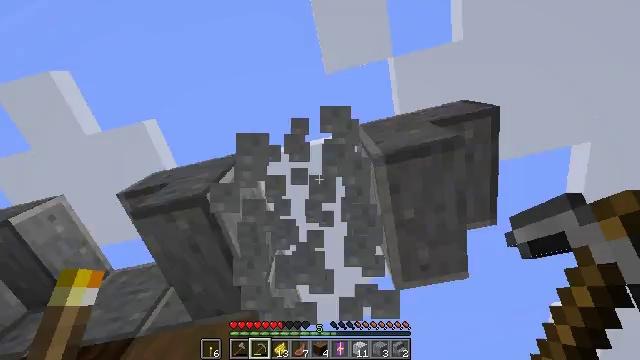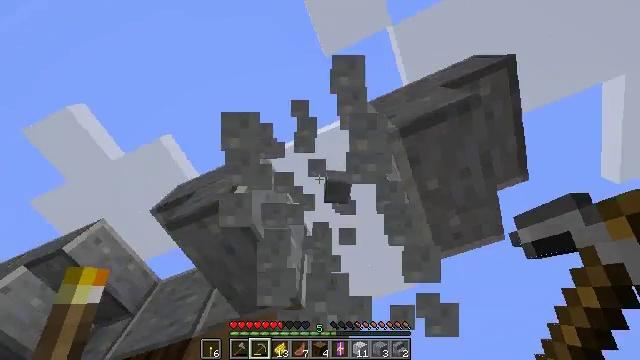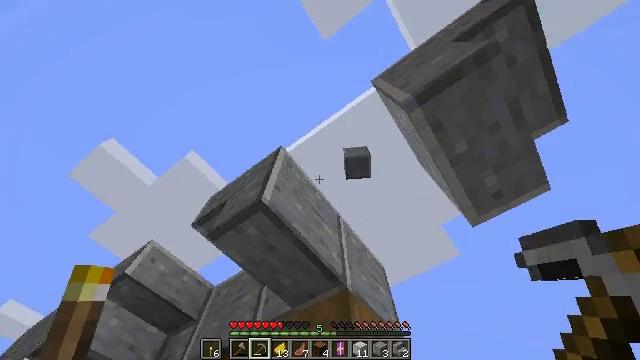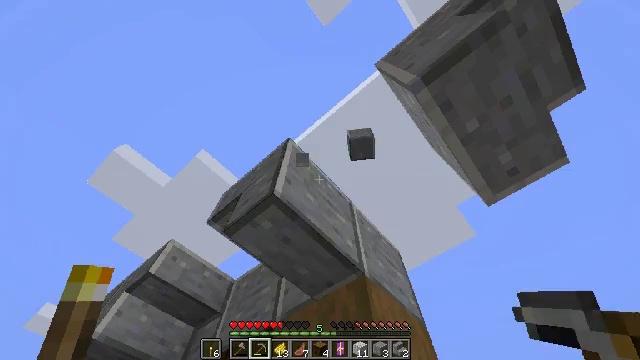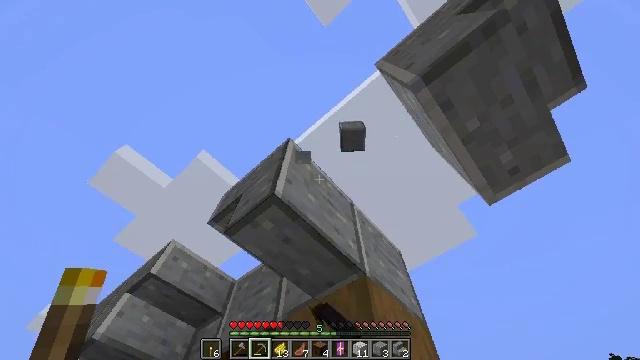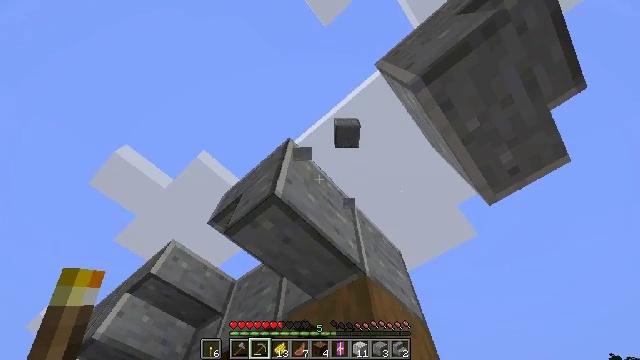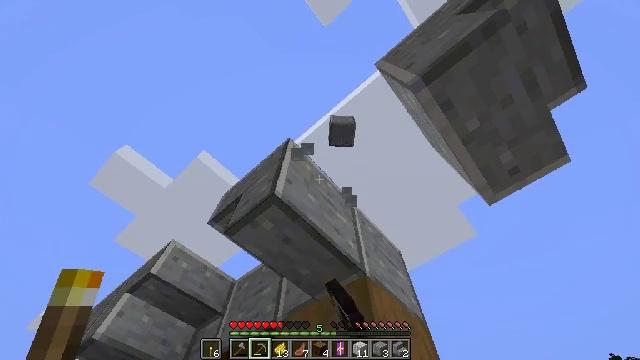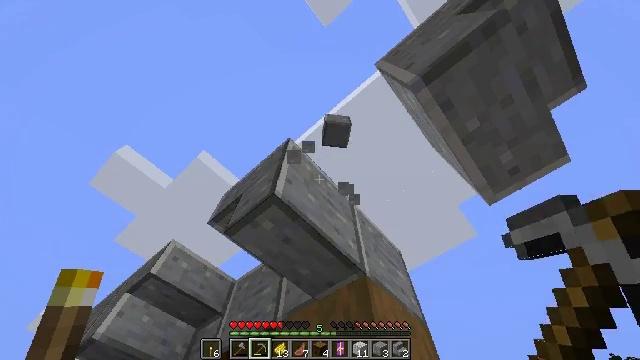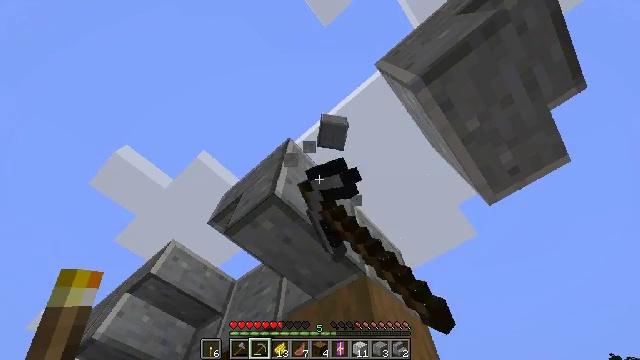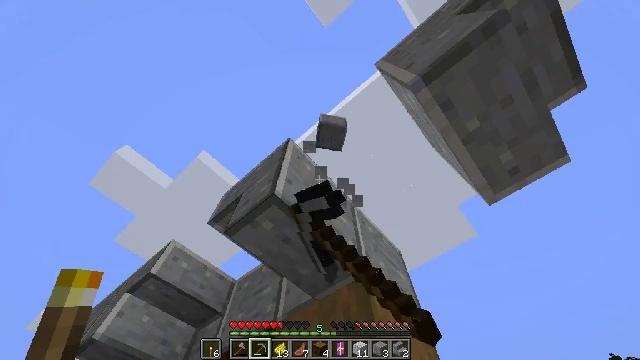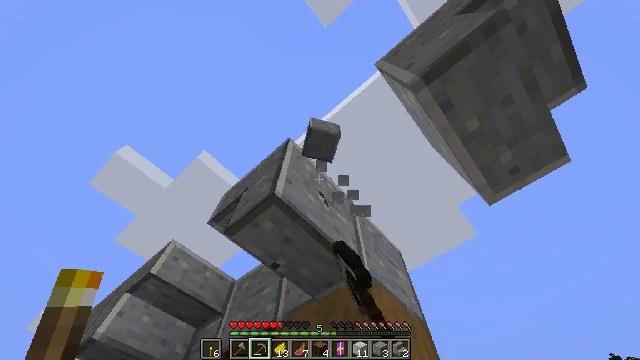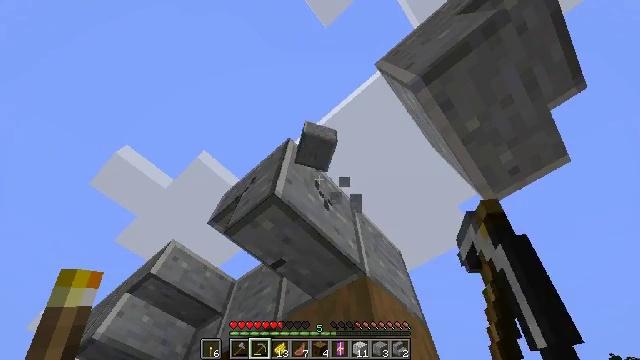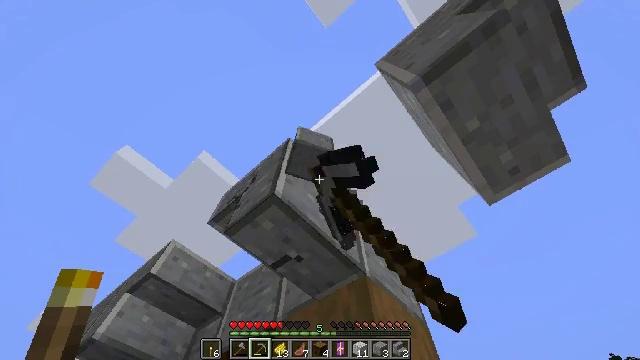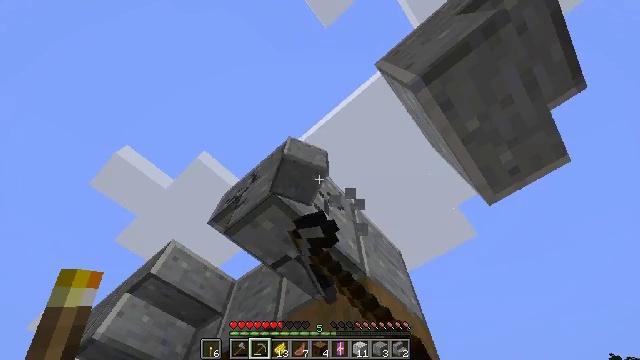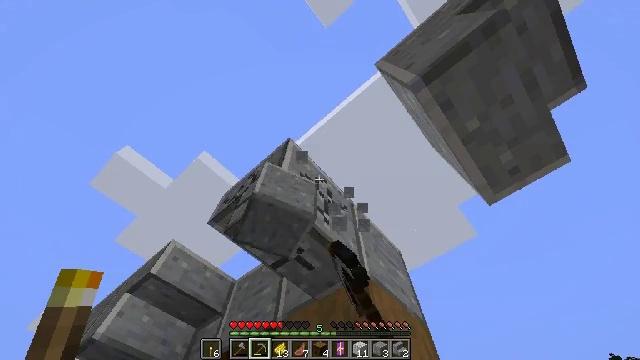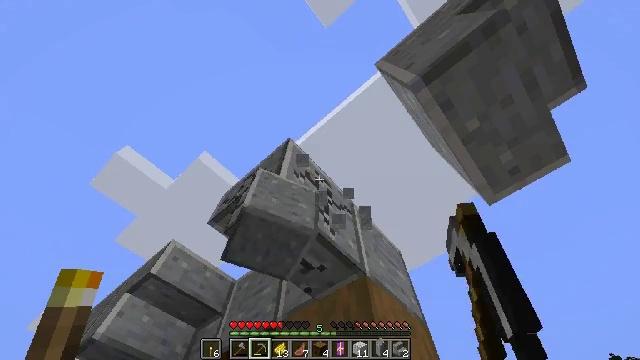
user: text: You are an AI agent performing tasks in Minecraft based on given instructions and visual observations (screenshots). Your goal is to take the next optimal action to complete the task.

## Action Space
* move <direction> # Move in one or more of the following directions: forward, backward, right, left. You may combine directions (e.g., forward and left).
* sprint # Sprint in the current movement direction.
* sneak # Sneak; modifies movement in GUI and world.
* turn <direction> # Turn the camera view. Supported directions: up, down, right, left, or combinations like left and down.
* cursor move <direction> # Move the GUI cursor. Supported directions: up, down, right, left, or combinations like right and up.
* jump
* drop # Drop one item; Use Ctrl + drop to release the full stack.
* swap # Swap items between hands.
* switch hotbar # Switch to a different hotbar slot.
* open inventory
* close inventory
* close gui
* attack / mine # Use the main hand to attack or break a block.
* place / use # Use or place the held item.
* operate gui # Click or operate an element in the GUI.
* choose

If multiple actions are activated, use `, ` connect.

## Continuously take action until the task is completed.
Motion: motion action
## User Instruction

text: Attack the polished andesite stairs to gather.
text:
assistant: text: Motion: turn left and down, attack / mine
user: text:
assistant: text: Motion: turn left and down, attack / mine
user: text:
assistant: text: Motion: turn left and down, attack / mine
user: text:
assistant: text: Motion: attack / mine
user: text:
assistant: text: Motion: attack / mine
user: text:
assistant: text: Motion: attack / mine
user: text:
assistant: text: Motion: attack / mine
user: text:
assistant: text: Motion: attack / mine
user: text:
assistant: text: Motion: attack / mine
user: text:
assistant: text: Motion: attack / mine
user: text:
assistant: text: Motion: attack / mine
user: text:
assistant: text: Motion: attack / mine
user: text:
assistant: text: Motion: attack / mine
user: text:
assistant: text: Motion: attack / mine
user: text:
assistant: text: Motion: attack / mine
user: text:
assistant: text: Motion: attack / mine
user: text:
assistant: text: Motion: attack / mine
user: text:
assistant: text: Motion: attack / mine
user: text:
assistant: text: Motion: attack / mine
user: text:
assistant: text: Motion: attack / mine
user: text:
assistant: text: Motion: turn right, attack / mine
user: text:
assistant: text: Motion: turn right, attack / mine
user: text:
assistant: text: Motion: turn right and up, attack / mine
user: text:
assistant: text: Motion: turn right and up, attack / mine
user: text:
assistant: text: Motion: attack / mine
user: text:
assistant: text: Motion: attack / mine
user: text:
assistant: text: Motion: attack / mine
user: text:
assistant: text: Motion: attack / mine
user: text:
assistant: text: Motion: attack / mine
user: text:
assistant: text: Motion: attack / mine